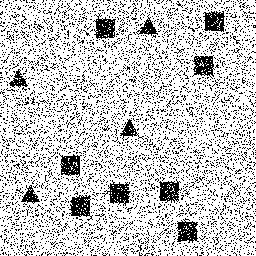
Squares: 8
Triangles: 4
Stars: 0
Total shapes: 12